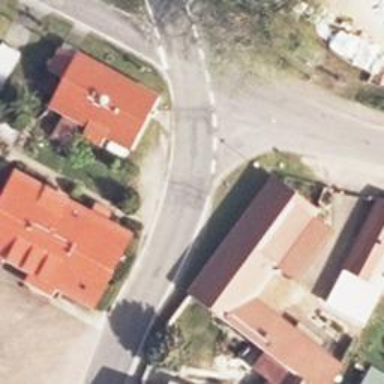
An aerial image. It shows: Secondary road with asphalt surface.